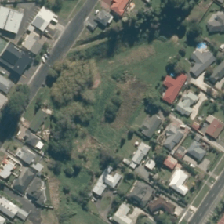
Land cover: urban_parkland